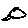
Label: bird